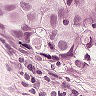
Metastatic tissue present: yes